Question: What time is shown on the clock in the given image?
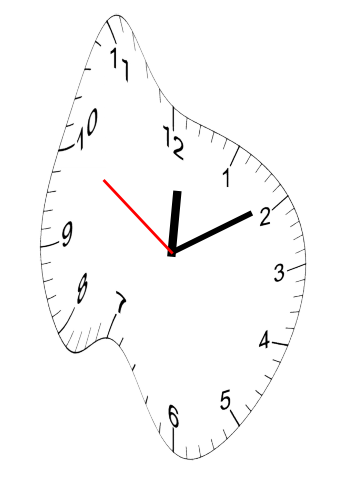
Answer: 12:09:50